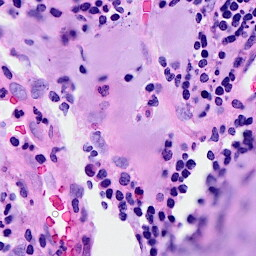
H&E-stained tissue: Breast